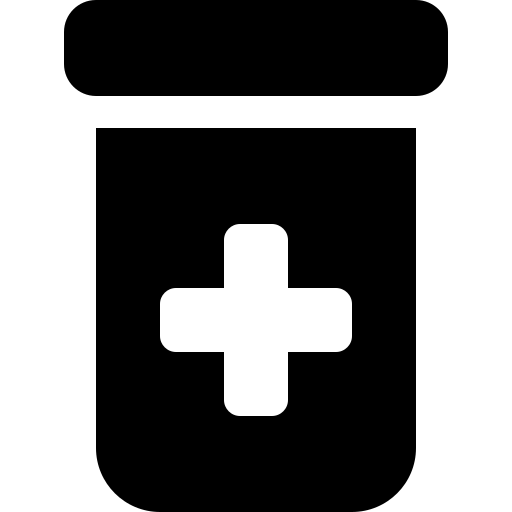
Tags: icon, FontAwesome, fa-icon, solid, prescription, bottle, medical